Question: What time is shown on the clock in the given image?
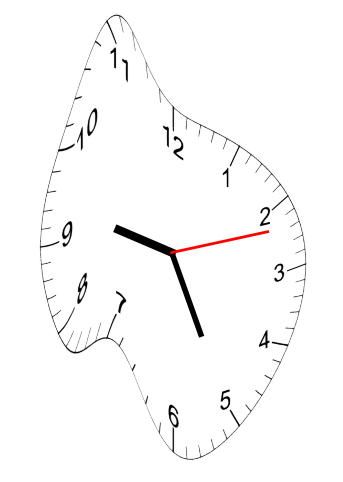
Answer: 09:25:12